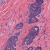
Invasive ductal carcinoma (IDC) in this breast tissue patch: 1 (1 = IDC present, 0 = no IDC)